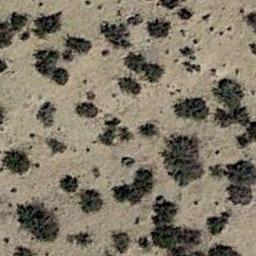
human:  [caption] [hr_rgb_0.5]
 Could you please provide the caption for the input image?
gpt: There are two trees in this desert .

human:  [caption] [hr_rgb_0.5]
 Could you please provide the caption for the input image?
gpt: Some disconnected chaparrals of different sizes grow in the desert .

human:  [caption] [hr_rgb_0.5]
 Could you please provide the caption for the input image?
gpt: Chaparral is evenly distributed on the sand .

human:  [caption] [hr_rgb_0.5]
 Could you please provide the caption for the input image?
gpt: The chaparral is consist of some bushes on the desert .

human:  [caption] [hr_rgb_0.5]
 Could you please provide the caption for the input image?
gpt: The plants in the chaparral vary in size .